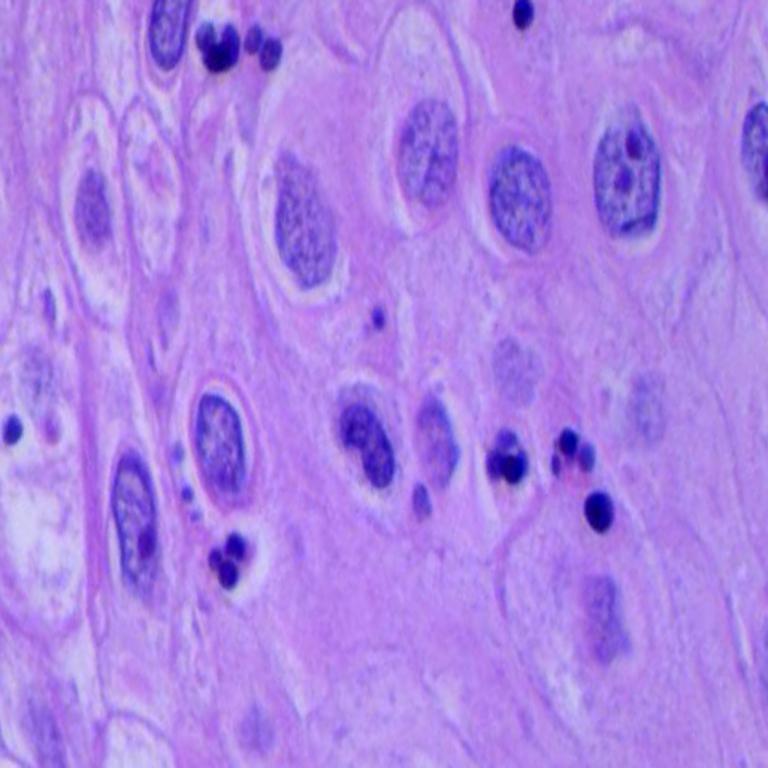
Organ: lung
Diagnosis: squamous carcinomas